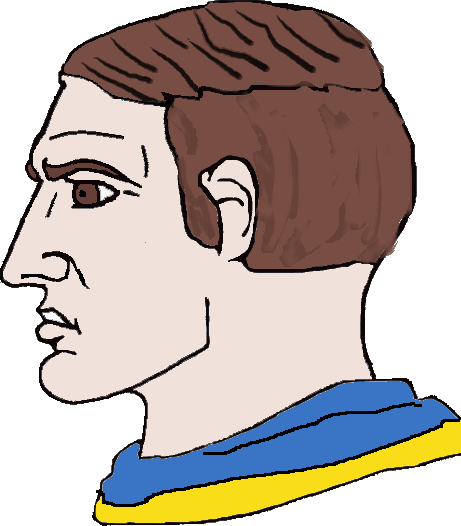
Label: 4_Yes_Chad